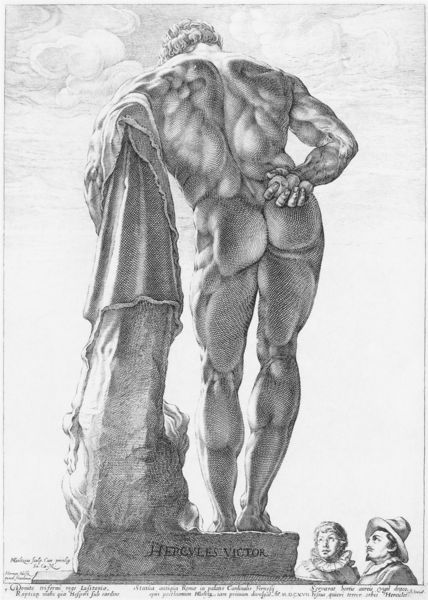
Titel: Herkules Farnese
Künstler: Hendrik Goltzius
Institution: München Staatliche Graphische Sammlung
Schlagwörter: akt, hand, mann, nackt, männer, rücken, zeichnung, sockel, steine, bildnis, porträt, skulptur, statue, schrift, ansicht, muskeln, betrachter, rückenakt, stich, staunen, muskel, herkules, keule, bewunderung, riesig, hercules, victor, hercules victor